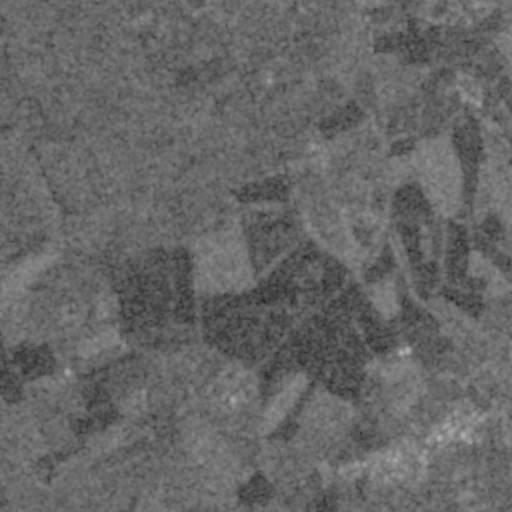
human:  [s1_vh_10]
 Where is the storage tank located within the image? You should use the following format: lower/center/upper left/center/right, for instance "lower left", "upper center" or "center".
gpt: The storage tank is located in the lower left of the image.
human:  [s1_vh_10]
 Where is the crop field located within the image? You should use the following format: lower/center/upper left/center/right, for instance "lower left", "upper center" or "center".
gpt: There is no crop field in the image.

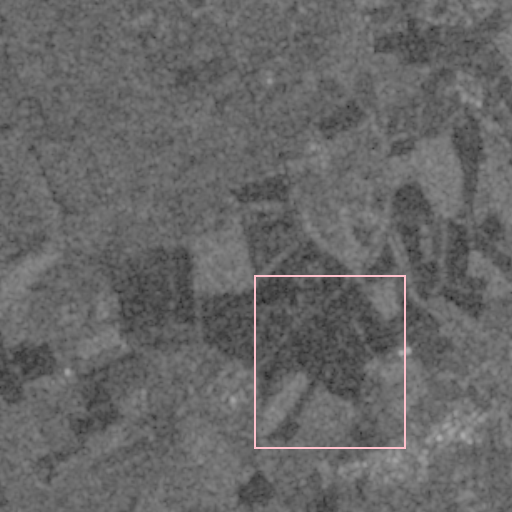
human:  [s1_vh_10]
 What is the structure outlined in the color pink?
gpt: The structure outlined in pink is a crop field.
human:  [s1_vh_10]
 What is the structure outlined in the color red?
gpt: There is no red outline.